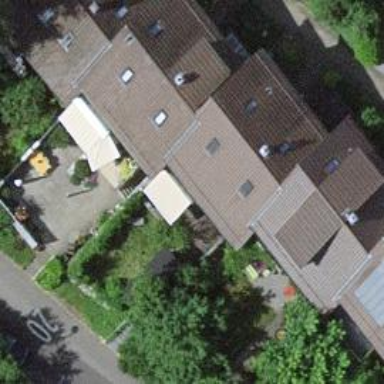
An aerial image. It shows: Terrace building.